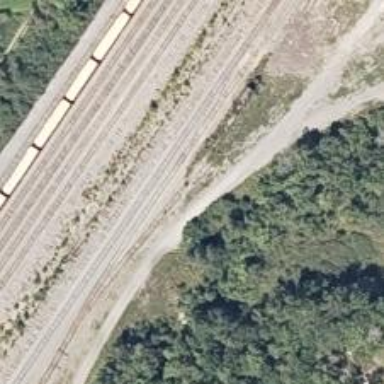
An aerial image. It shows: Railway siding with rails.